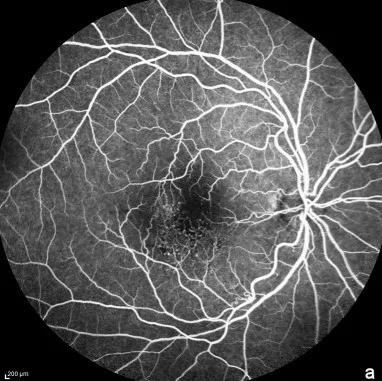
Fundus Fluorescein angiography early . In the right eye, telangiectatic vessels in the temporal and inferior parafovea with few microaneurysms are seen in the early phase (a).
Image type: ophthalmic_imaging (ophthalmic_angiography)